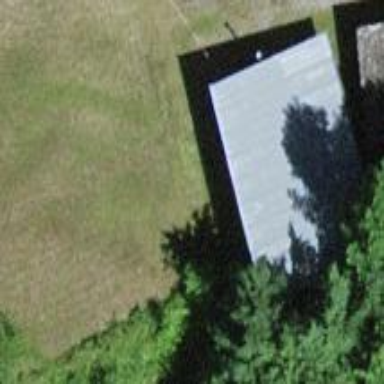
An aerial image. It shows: Cabin located at shooting range.